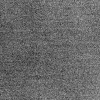
Atmospheric dust classification: dusty